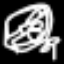
Label: frog